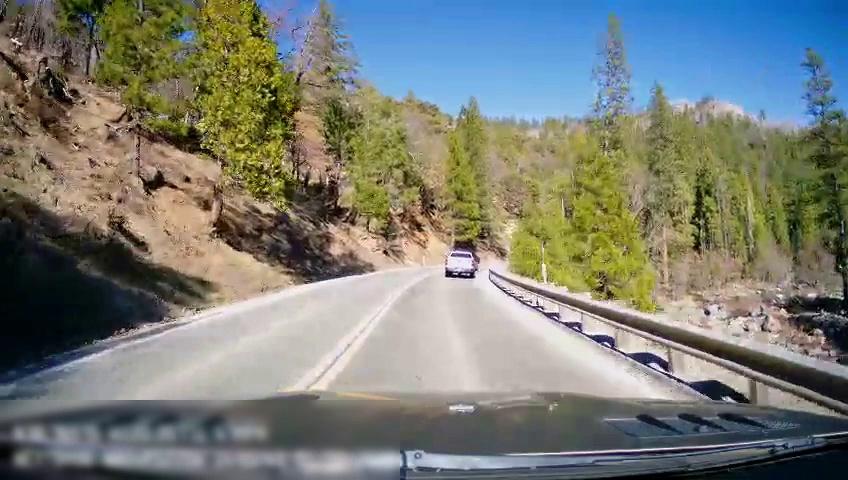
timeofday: Day
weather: Sunny
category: Drivable Space
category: Drivable Space
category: Vehicles | Truck
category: Lanes | Opposite Lane
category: Lanes | Current Lane
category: Lanes | Opposite Lane
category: Lanes | Current Lane